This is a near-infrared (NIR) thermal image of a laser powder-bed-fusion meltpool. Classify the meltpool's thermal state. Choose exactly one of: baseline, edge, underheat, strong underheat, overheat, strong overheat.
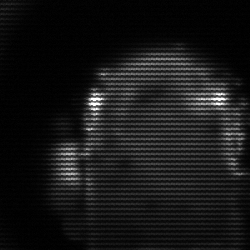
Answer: baseline